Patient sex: M
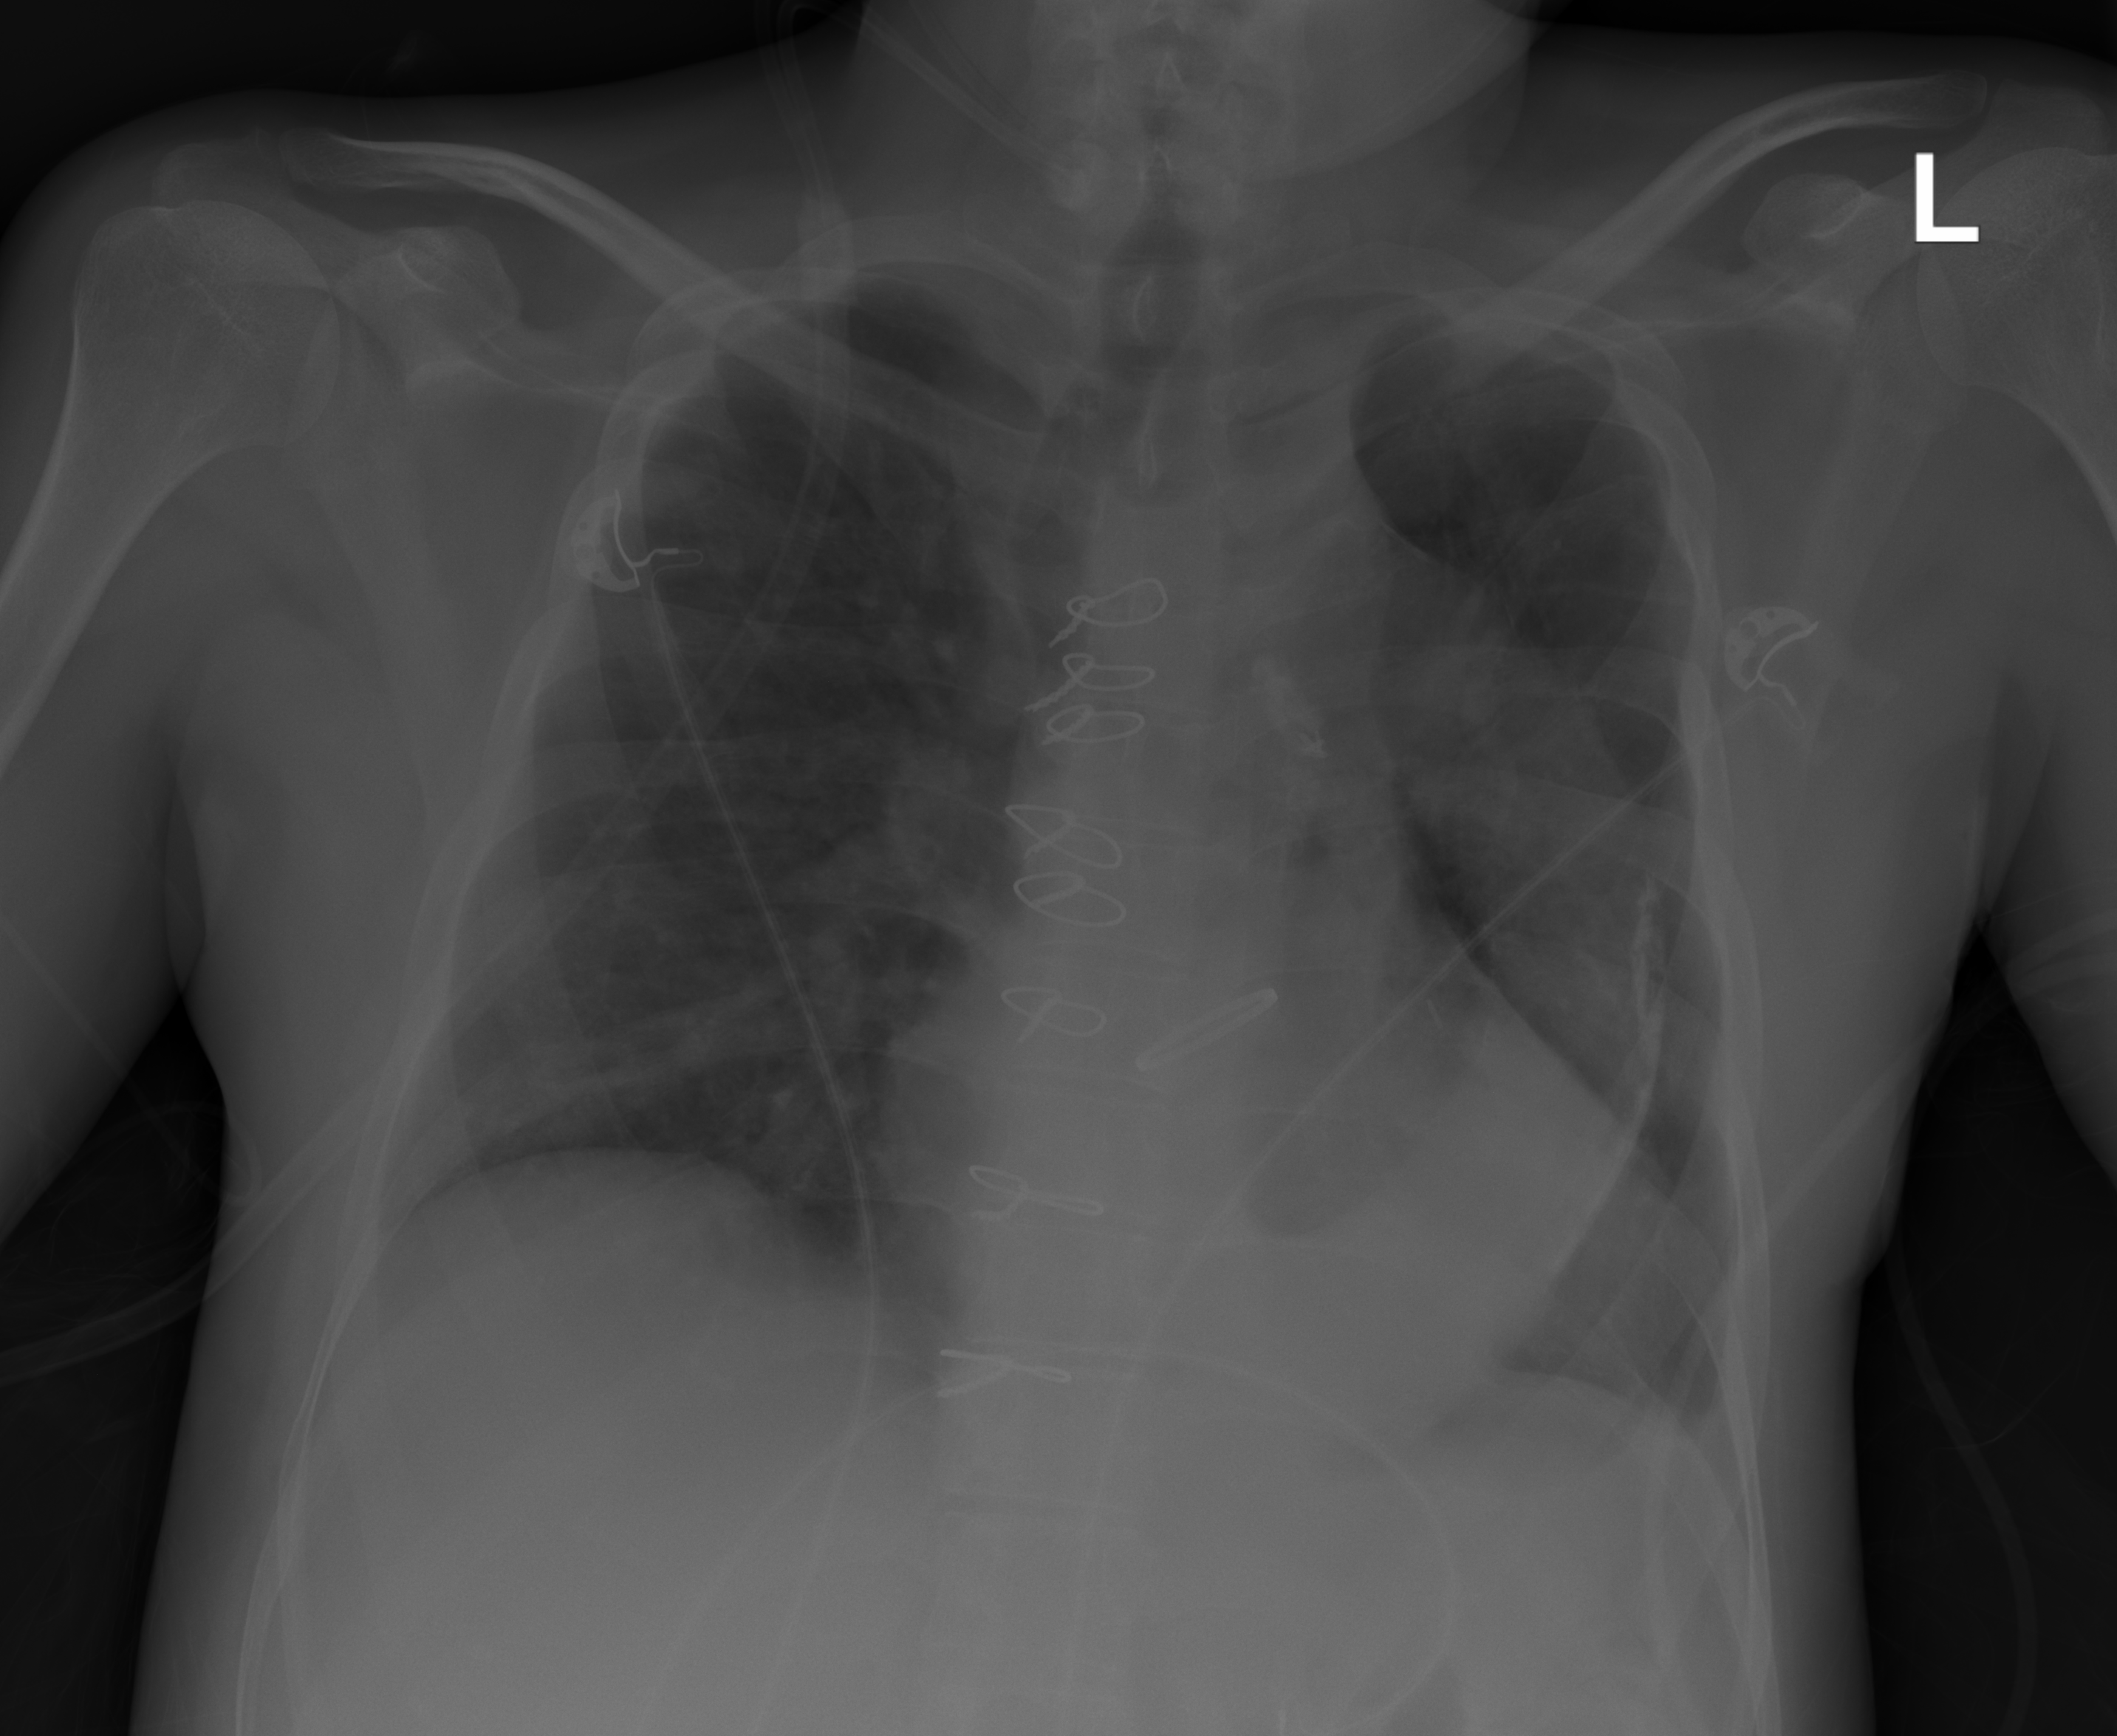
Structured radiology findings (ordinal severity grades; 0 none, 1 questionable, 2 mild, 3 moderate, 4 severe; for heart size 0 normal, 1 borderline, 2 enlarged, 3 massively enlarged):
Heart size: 2
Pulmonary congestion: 2
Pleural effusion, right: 0
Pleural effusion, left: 2
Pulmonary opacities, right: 2
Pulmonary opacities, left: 2
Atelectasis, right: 0
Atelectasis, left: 0